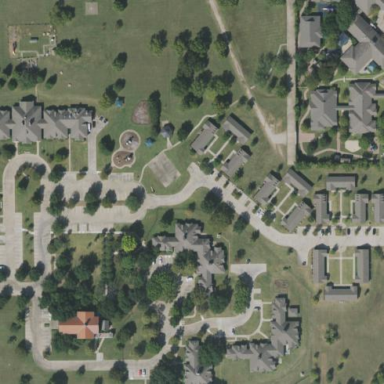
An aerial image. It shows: Residential area with individual plots.